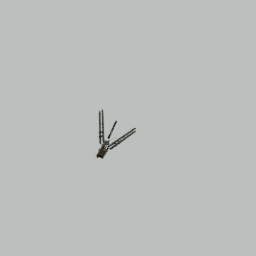
Label: tools